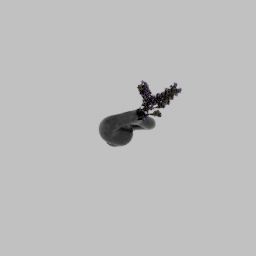
Label: decoration